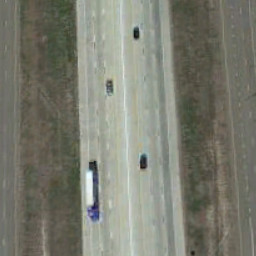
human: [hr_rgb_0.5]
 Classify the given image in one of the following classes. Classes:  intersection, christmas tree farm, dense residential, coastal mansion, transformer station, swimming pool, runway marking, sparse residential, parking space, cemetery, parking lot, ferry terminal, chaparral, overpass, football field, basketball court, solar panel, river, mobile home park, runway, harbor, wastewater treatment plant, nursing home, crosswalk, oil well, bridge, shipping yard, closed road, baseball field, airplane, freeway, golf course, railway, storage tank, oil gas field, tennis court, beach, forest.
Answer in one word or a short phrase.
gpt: freeway